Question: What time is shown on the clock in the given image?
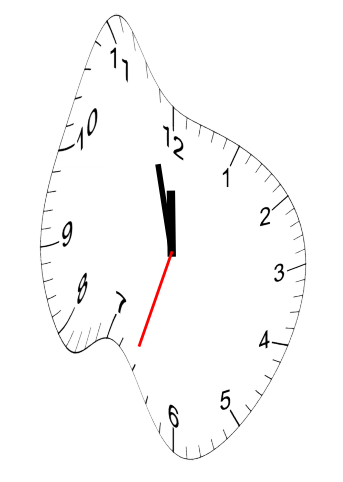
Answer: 11:57:33